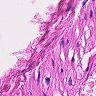
Metastatic tissue present: no